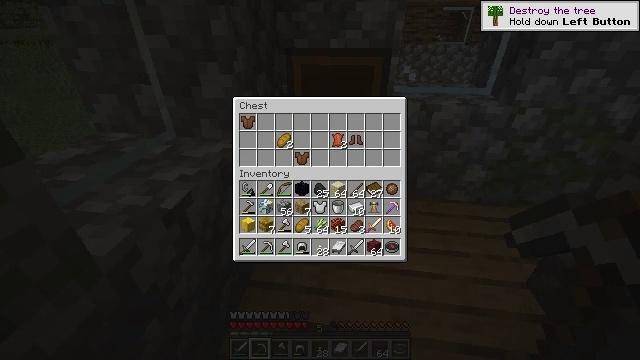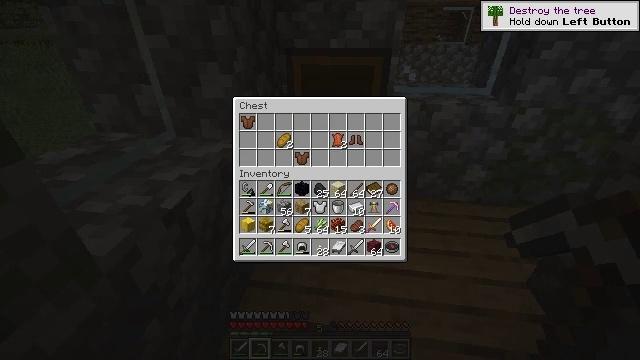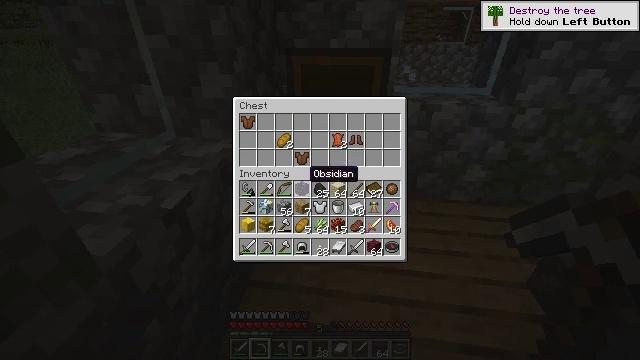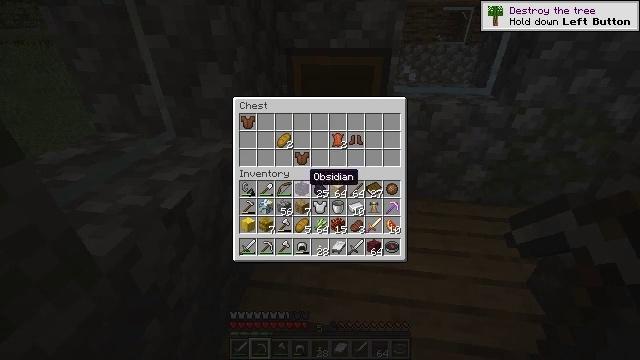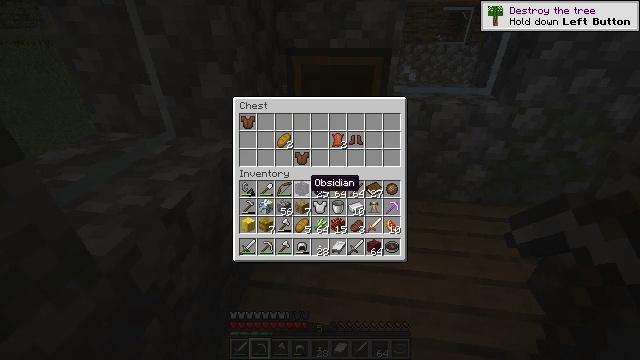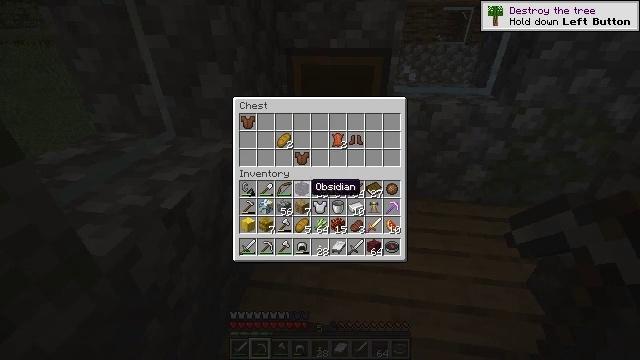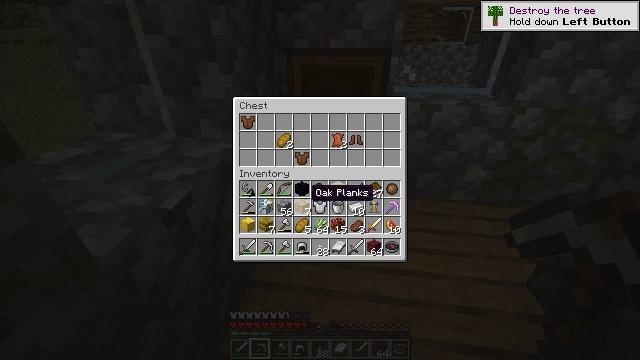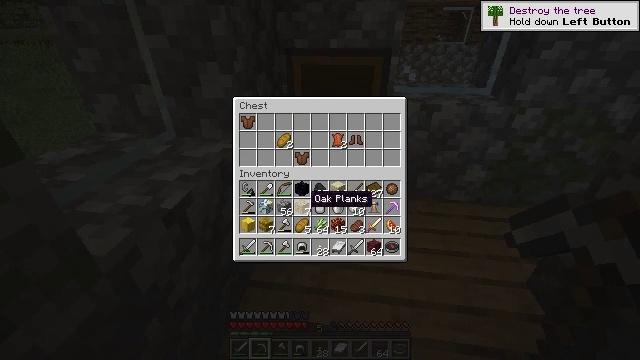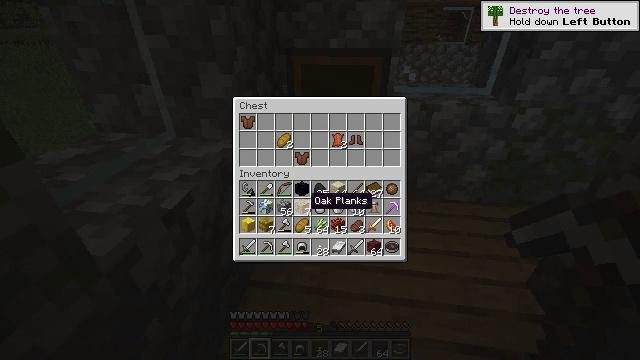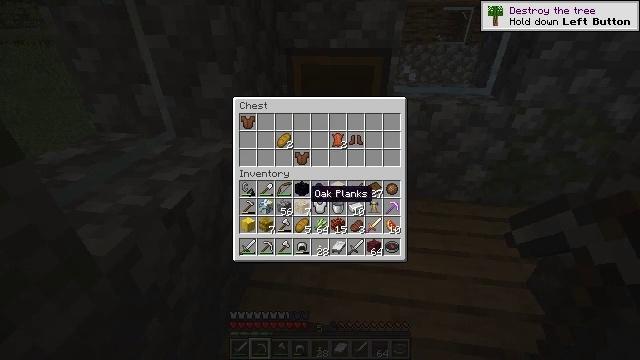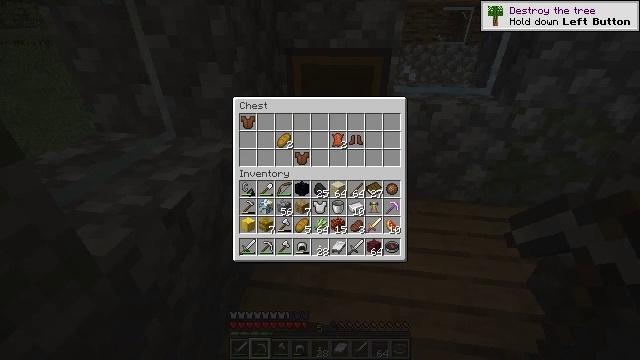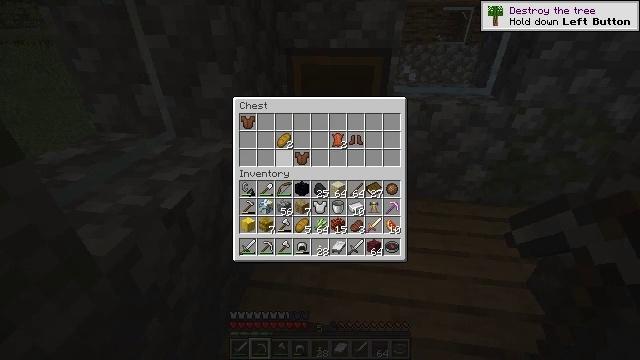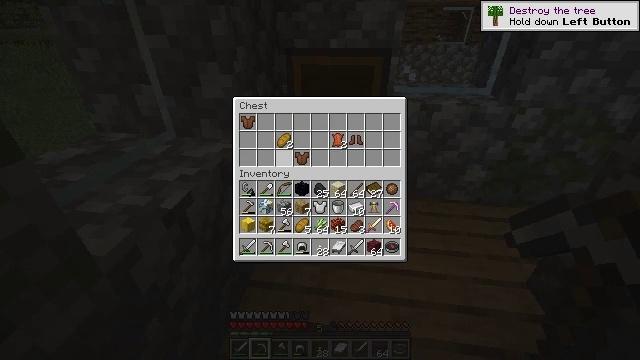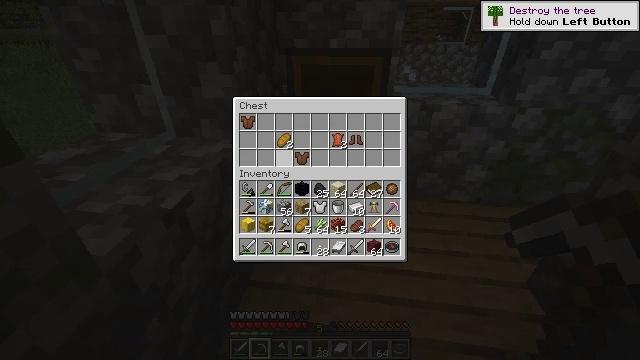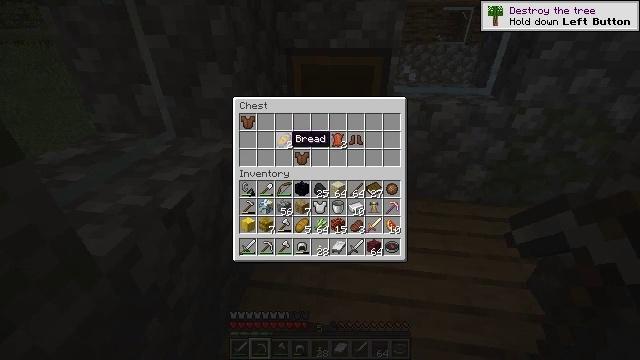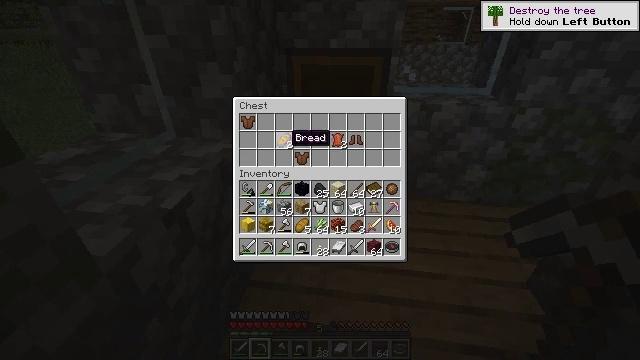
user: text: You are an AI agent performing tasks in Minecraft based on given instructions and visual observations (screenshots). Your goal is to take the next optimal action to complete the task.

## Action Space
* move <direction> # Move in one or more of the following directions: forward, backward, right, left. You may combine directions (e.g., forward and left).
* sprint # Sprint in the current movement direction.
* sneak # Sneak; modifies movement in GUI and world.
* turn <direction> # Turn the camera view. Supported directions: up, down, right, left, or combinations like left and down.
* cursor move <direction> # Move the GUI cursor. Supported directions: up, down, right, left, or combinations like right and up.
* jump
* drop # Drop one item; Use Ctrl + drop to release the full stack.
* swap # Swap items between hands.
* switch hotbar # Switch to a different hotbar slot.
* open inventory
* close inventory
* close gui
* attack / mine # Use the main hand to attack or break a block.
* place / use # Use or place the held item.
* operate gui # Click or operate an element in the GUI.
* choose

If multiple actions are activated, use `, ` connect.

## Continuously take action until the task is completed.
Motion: motion action
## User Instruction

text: Break the cauldron to collect it.
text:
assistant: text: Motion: turn down
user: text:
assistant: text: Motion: no_op
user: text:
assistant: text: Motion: no_op
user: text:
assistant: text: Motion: no_op
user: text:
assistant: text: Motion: no_op
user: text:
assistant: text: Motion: no_op
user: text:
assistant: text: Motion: no_op
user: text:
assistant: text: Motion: no_op
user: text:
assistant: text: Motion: no_op
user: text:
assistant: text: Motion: turn up
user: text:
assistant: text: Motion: turn left and up
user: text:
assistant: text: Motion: no_op
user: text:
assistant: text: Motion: no_op
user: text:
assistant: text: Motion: no_op
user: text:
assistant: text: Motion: no_op
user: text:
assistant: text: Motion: no_op
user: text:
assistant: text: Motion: attack / mine
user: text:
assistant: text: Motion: attack / mine
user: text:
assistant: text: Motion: attack / mine
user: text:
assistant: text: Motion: turn down, attack / mine
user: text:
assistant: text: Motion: turn down
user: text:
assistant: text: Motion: turn right and down
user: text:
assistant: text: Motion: no_op
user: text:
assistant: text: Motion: no_op
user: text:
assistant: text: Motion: no_op
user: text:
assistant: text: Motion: no_op
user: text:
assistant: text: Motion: no_op
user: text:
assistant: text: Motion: no_op
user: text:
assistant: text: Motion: no_op
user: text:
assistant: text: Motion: no_op